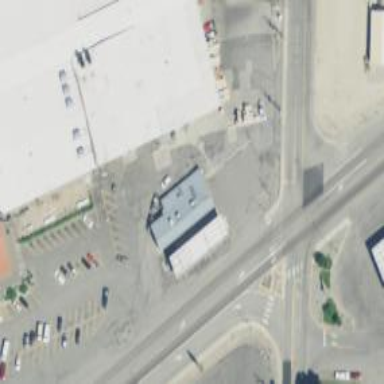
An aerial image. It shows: Convenience shop.